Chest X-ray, PA view. Patient: 53 years old, sex F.
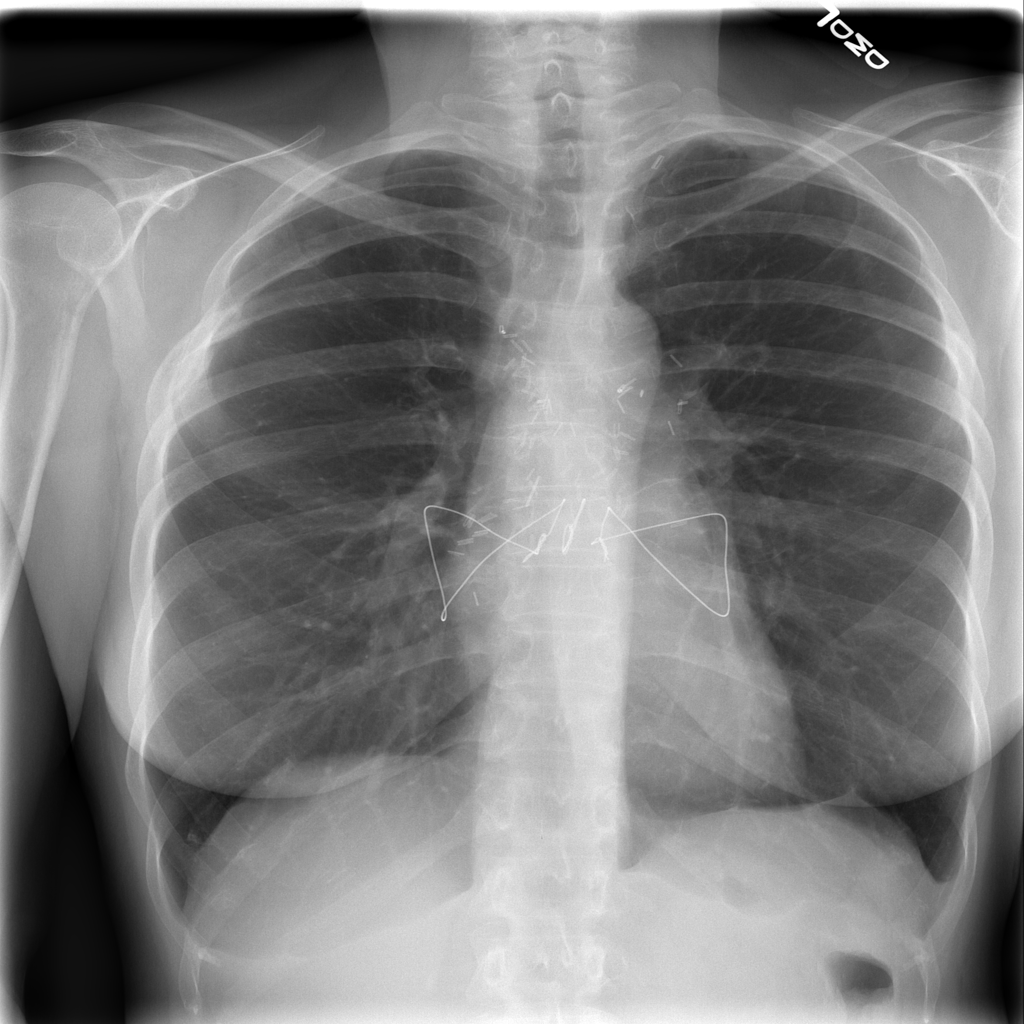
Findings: No Finding